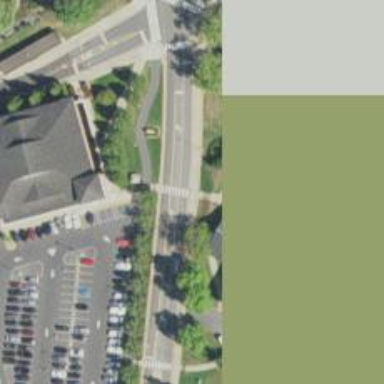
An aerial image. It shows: Asphalt footway with uncontrolled zebra crossing.